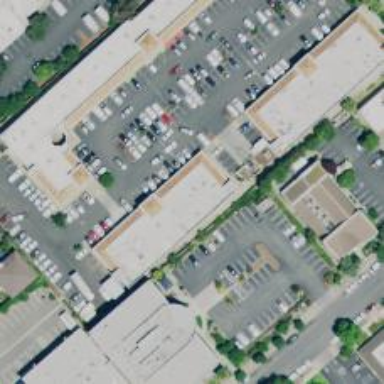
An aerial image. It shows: Pharmacy providing healthcare services.